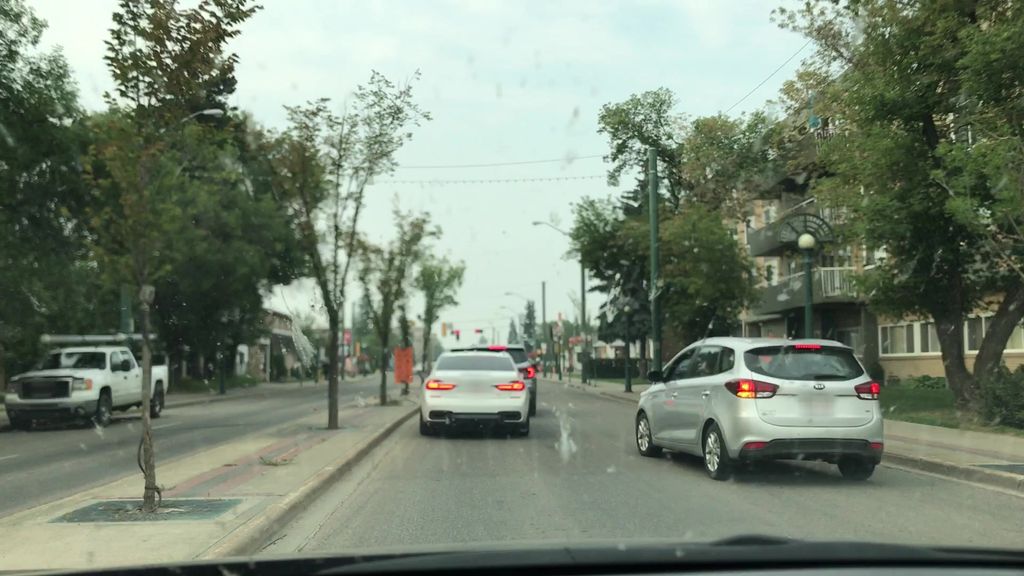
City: edmonton